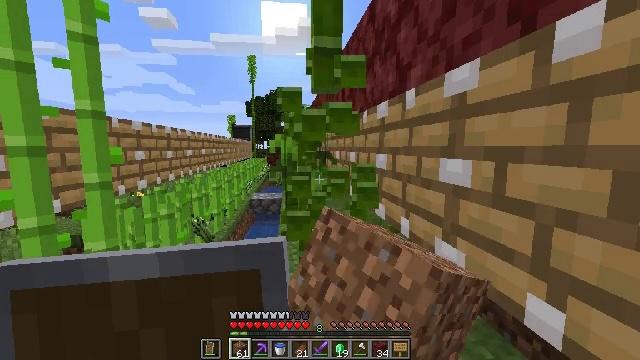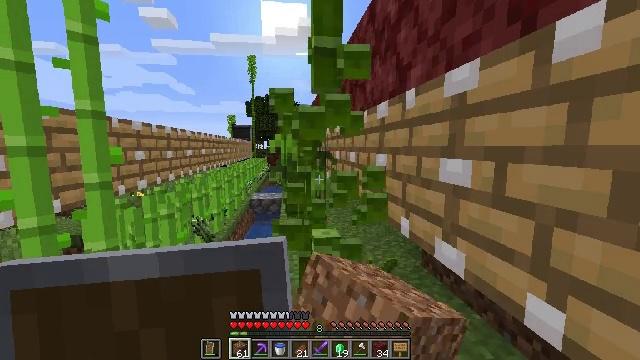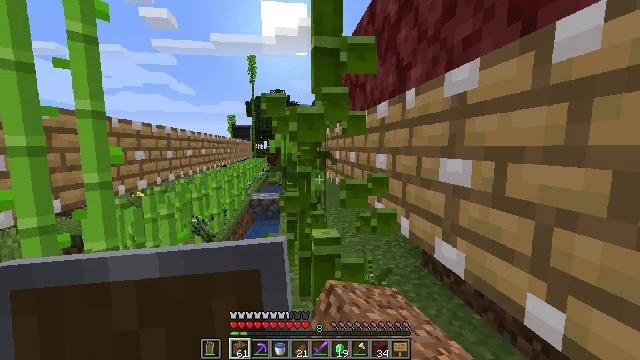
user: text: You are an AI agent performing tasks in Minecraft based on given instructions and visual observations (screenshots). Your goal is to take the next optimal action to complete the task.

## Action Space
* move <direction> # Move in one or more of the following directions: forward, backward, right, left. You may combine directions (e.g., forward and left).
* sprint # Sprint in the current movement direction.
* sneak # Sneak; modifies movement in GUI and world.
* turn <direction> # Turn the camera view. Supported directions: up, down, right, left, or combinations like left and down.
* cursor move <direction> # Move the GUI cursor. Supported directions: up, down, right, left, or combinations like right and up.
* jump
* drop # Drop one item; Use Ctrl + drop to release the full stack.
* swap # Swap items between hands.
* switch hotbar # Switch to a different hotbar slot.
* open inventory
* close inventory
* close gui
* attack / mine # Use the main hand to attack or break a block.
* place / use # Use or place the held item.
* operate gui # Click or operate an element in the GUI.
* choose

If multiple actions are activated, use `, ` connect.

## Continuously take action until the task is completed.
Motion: motion action
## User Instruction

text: Mine bamboo with your hand.
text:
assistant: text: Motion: no_op
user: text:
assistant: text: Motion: no_op
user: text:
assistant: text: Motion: no_op